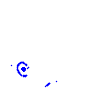
Particle: pion